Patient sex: F
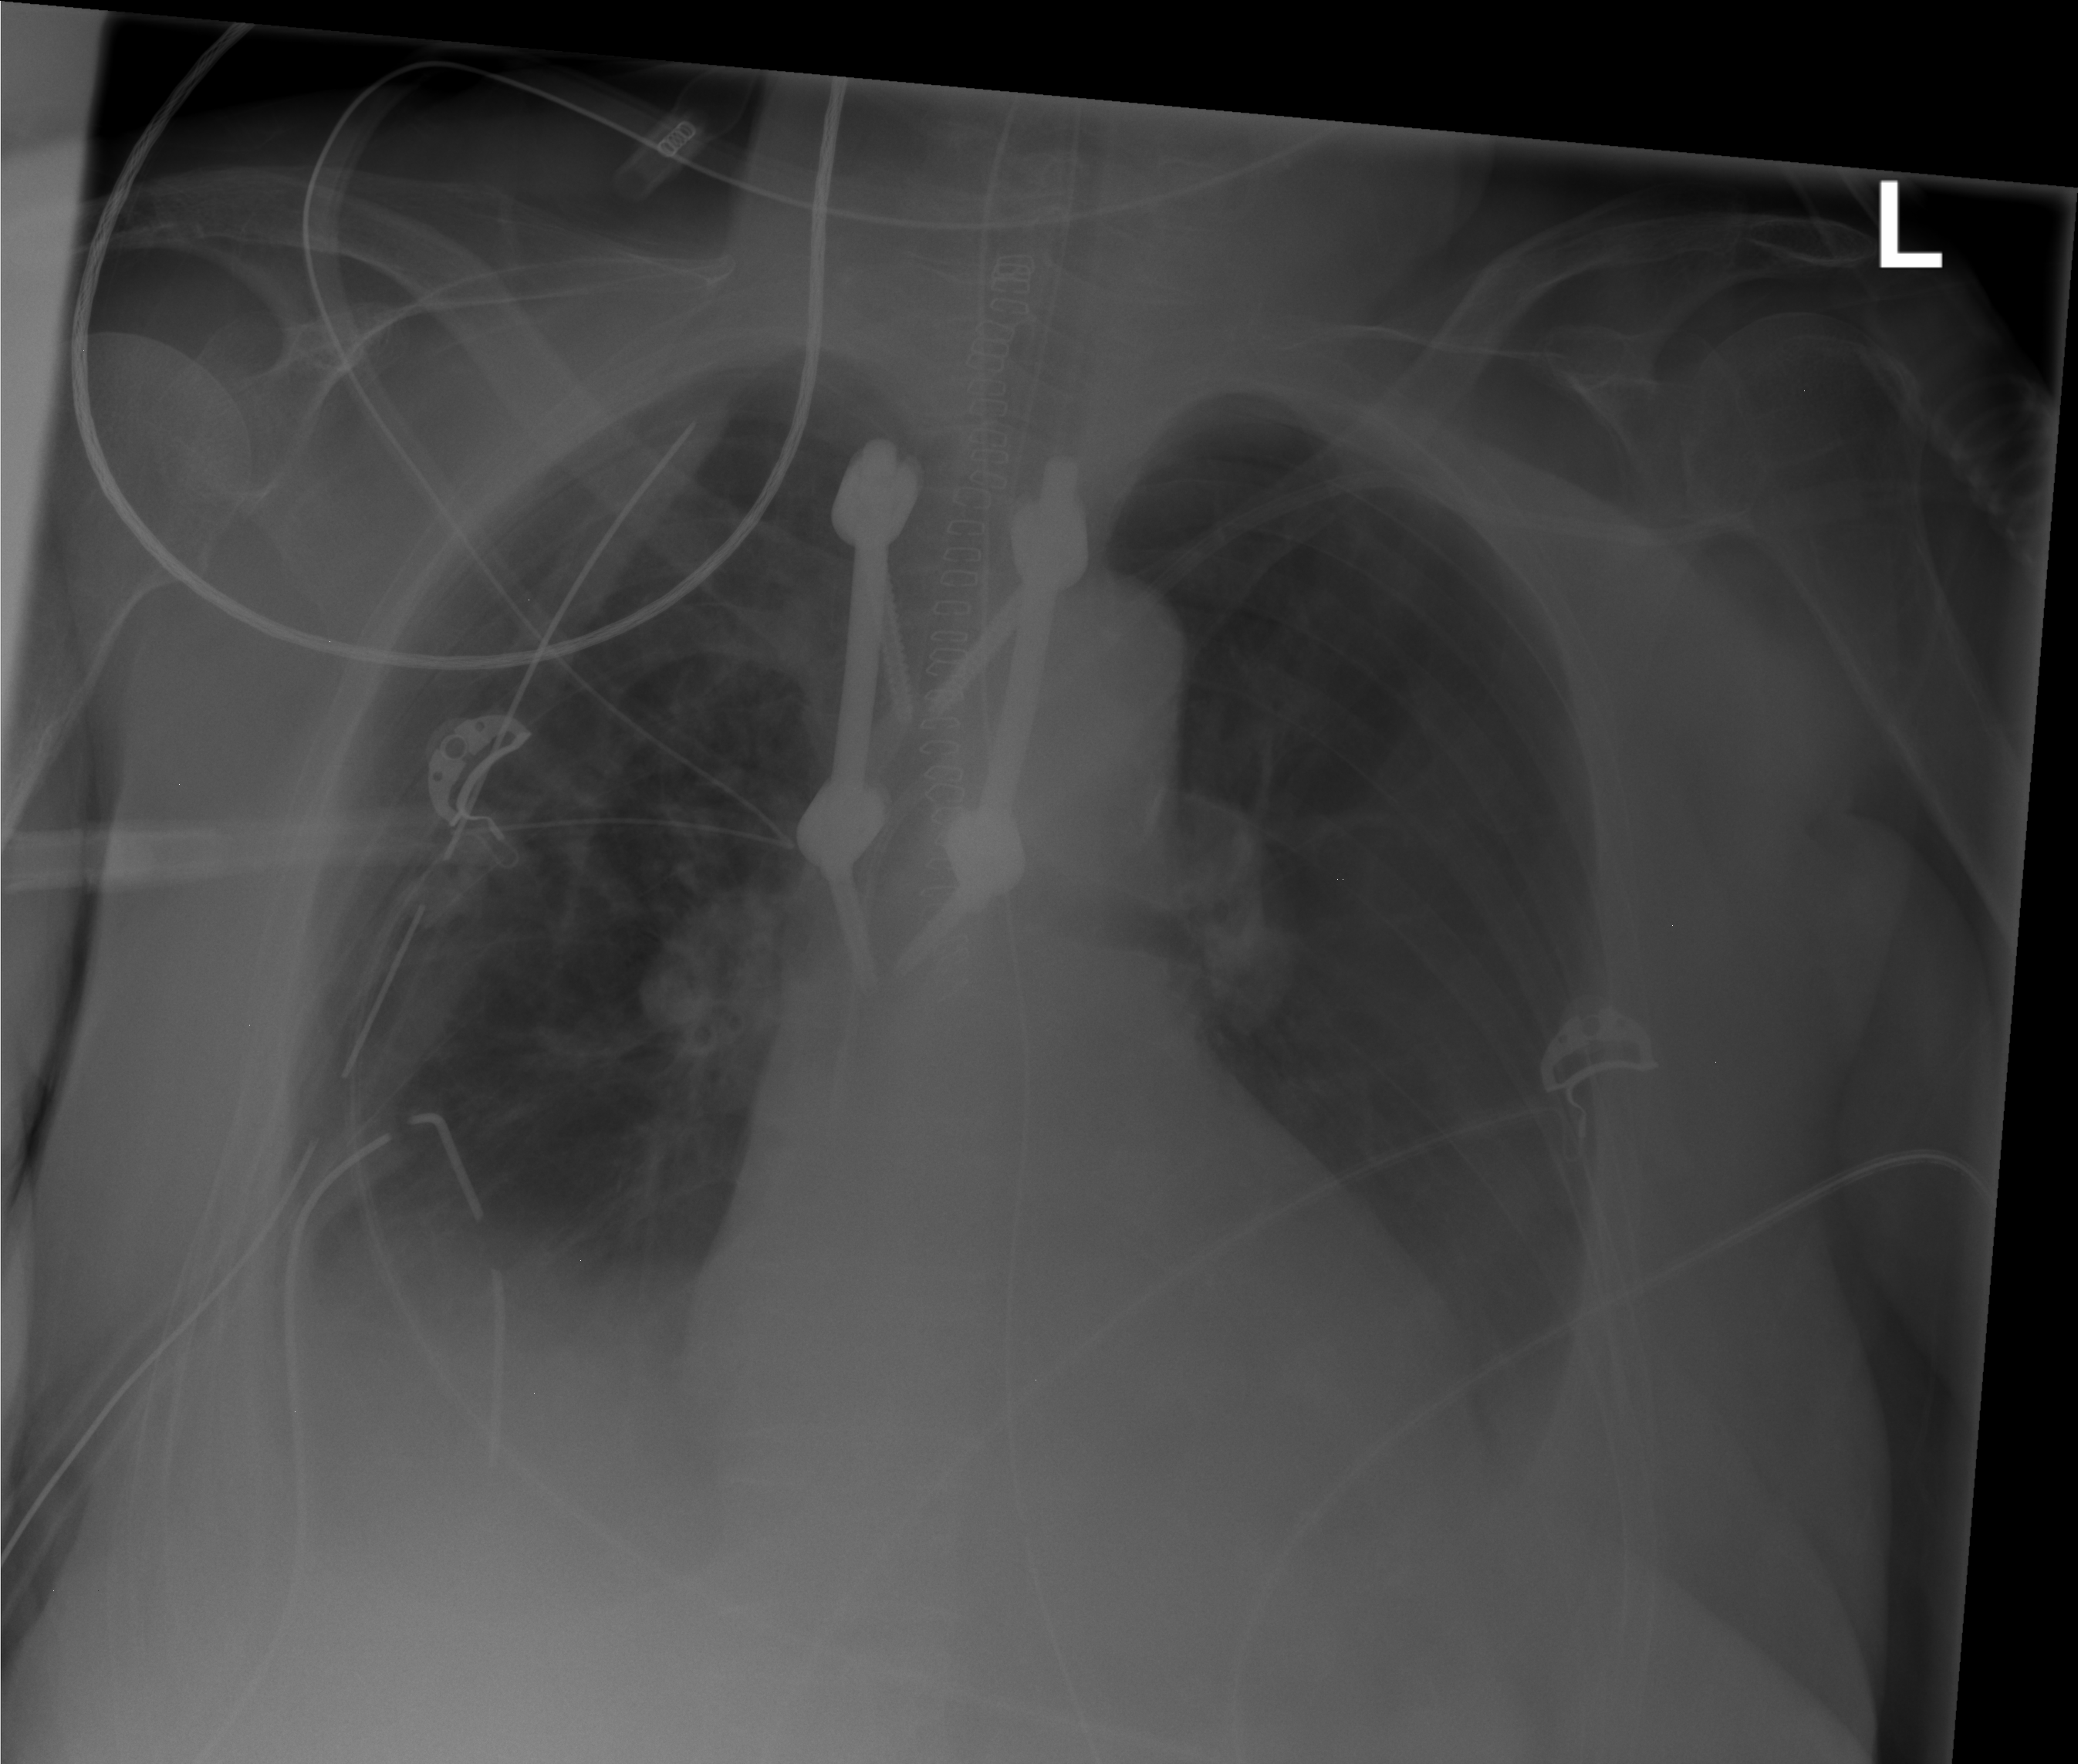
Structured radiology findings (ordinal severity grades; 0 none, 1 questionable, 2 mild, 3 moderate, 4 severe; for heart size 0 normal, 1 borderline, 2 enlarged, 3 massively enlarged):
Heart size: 0
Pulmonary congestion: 2
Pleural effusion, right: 3
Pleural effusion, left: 2
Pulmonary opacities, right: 0
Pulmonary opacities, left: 0
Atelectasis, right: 2
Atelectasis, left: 0